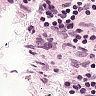
Metastatic tissue present: no